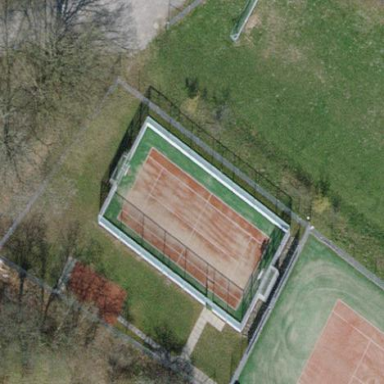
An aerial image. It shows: Multi-sport pitch with tartan surface.